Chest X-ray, AP view. Patient: 77 years old, sex M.
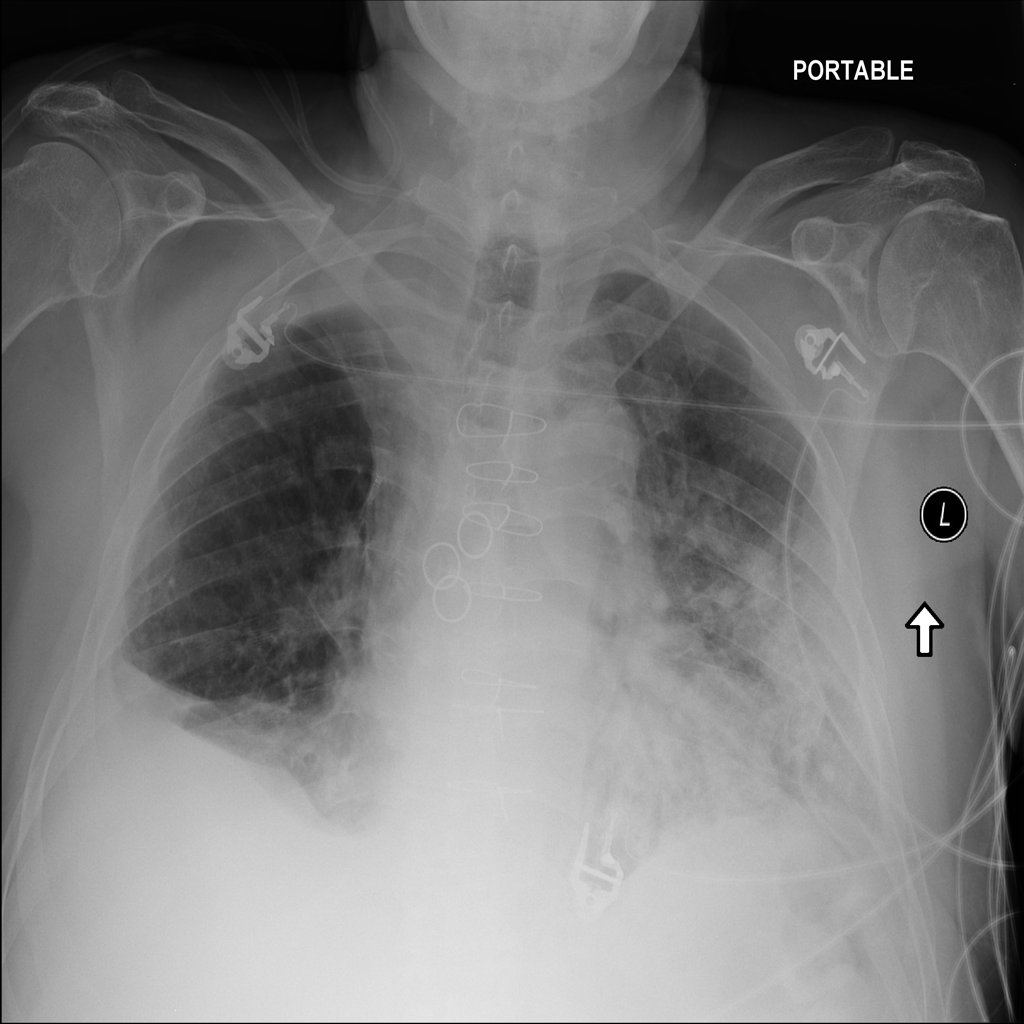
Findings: Atelectasis, Effusion, Infiltration